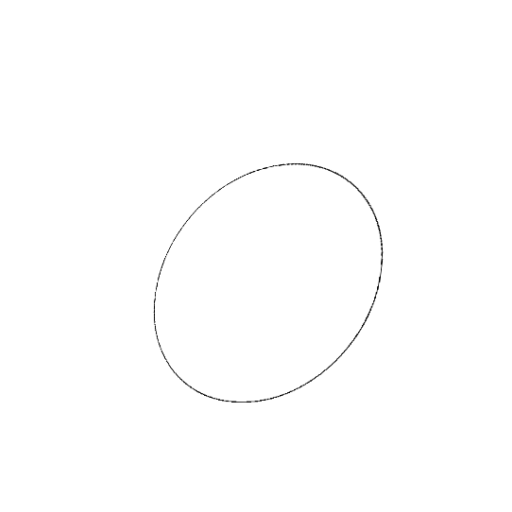
Crossing number: 0